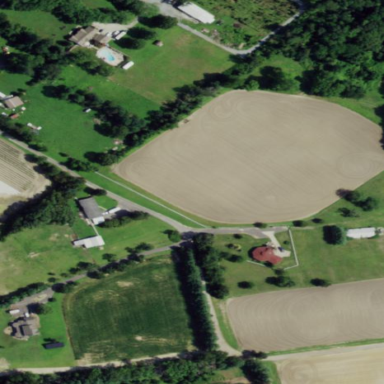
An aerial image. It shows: Farmyard area.